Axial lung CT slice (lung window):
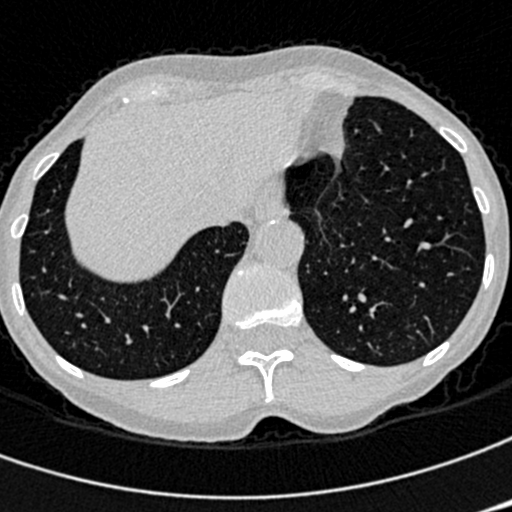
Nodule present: no